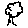
Label: tree